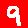
Digit: 9